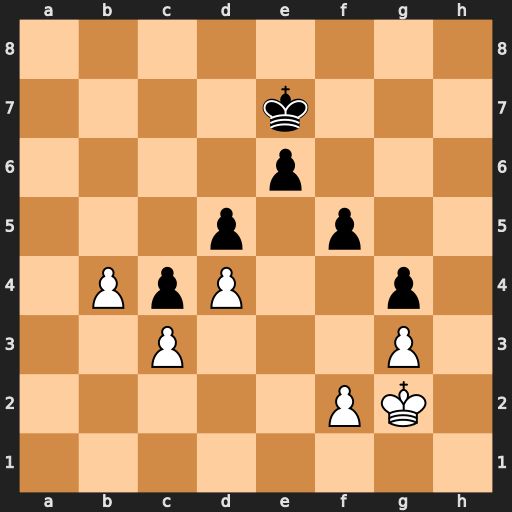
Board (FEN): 8/4k3/4p3/3p1p2/1PpP2p1/2P3P1/5PK1/8
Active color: w
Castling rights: -
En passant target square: -
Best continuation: Kf1 Kd6 Ke2